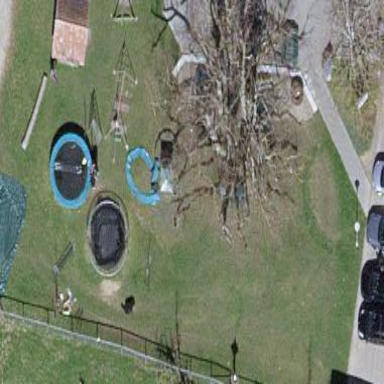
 designed with general playground theme."